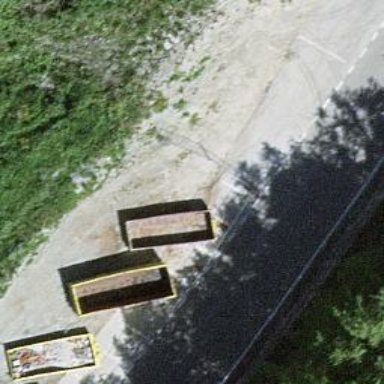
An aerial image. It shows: Recycling container for scrap metal. It is designated as recycling amenity.